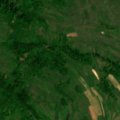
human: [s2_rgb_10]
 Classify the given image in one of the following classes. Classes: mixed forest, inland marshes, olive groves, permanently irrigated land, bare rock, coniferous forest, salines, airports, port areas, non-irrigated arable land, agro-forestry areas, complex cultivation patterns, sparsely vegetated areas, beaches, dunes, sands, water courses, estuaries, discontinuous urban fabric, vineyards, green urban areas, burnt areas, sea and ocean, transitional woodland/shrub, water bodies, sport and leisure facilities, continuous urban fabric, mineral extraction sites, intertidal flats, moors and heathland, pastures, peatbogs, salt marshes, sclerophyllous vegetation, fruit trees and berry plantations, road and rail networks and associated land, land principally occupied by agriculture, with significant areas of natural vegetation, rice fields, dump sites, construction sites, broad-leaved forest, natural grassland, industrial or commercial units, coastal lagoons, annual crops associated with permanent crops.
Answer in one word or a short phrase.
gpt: pastures, complex cultivation patterns, land principally occupied by agriculture, with significant areas of natural vegetation, broad-leaved forest